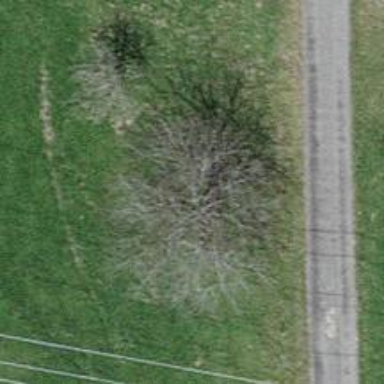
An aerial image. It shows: Urban tree adds touch of nature to the surroundings.